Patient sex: F
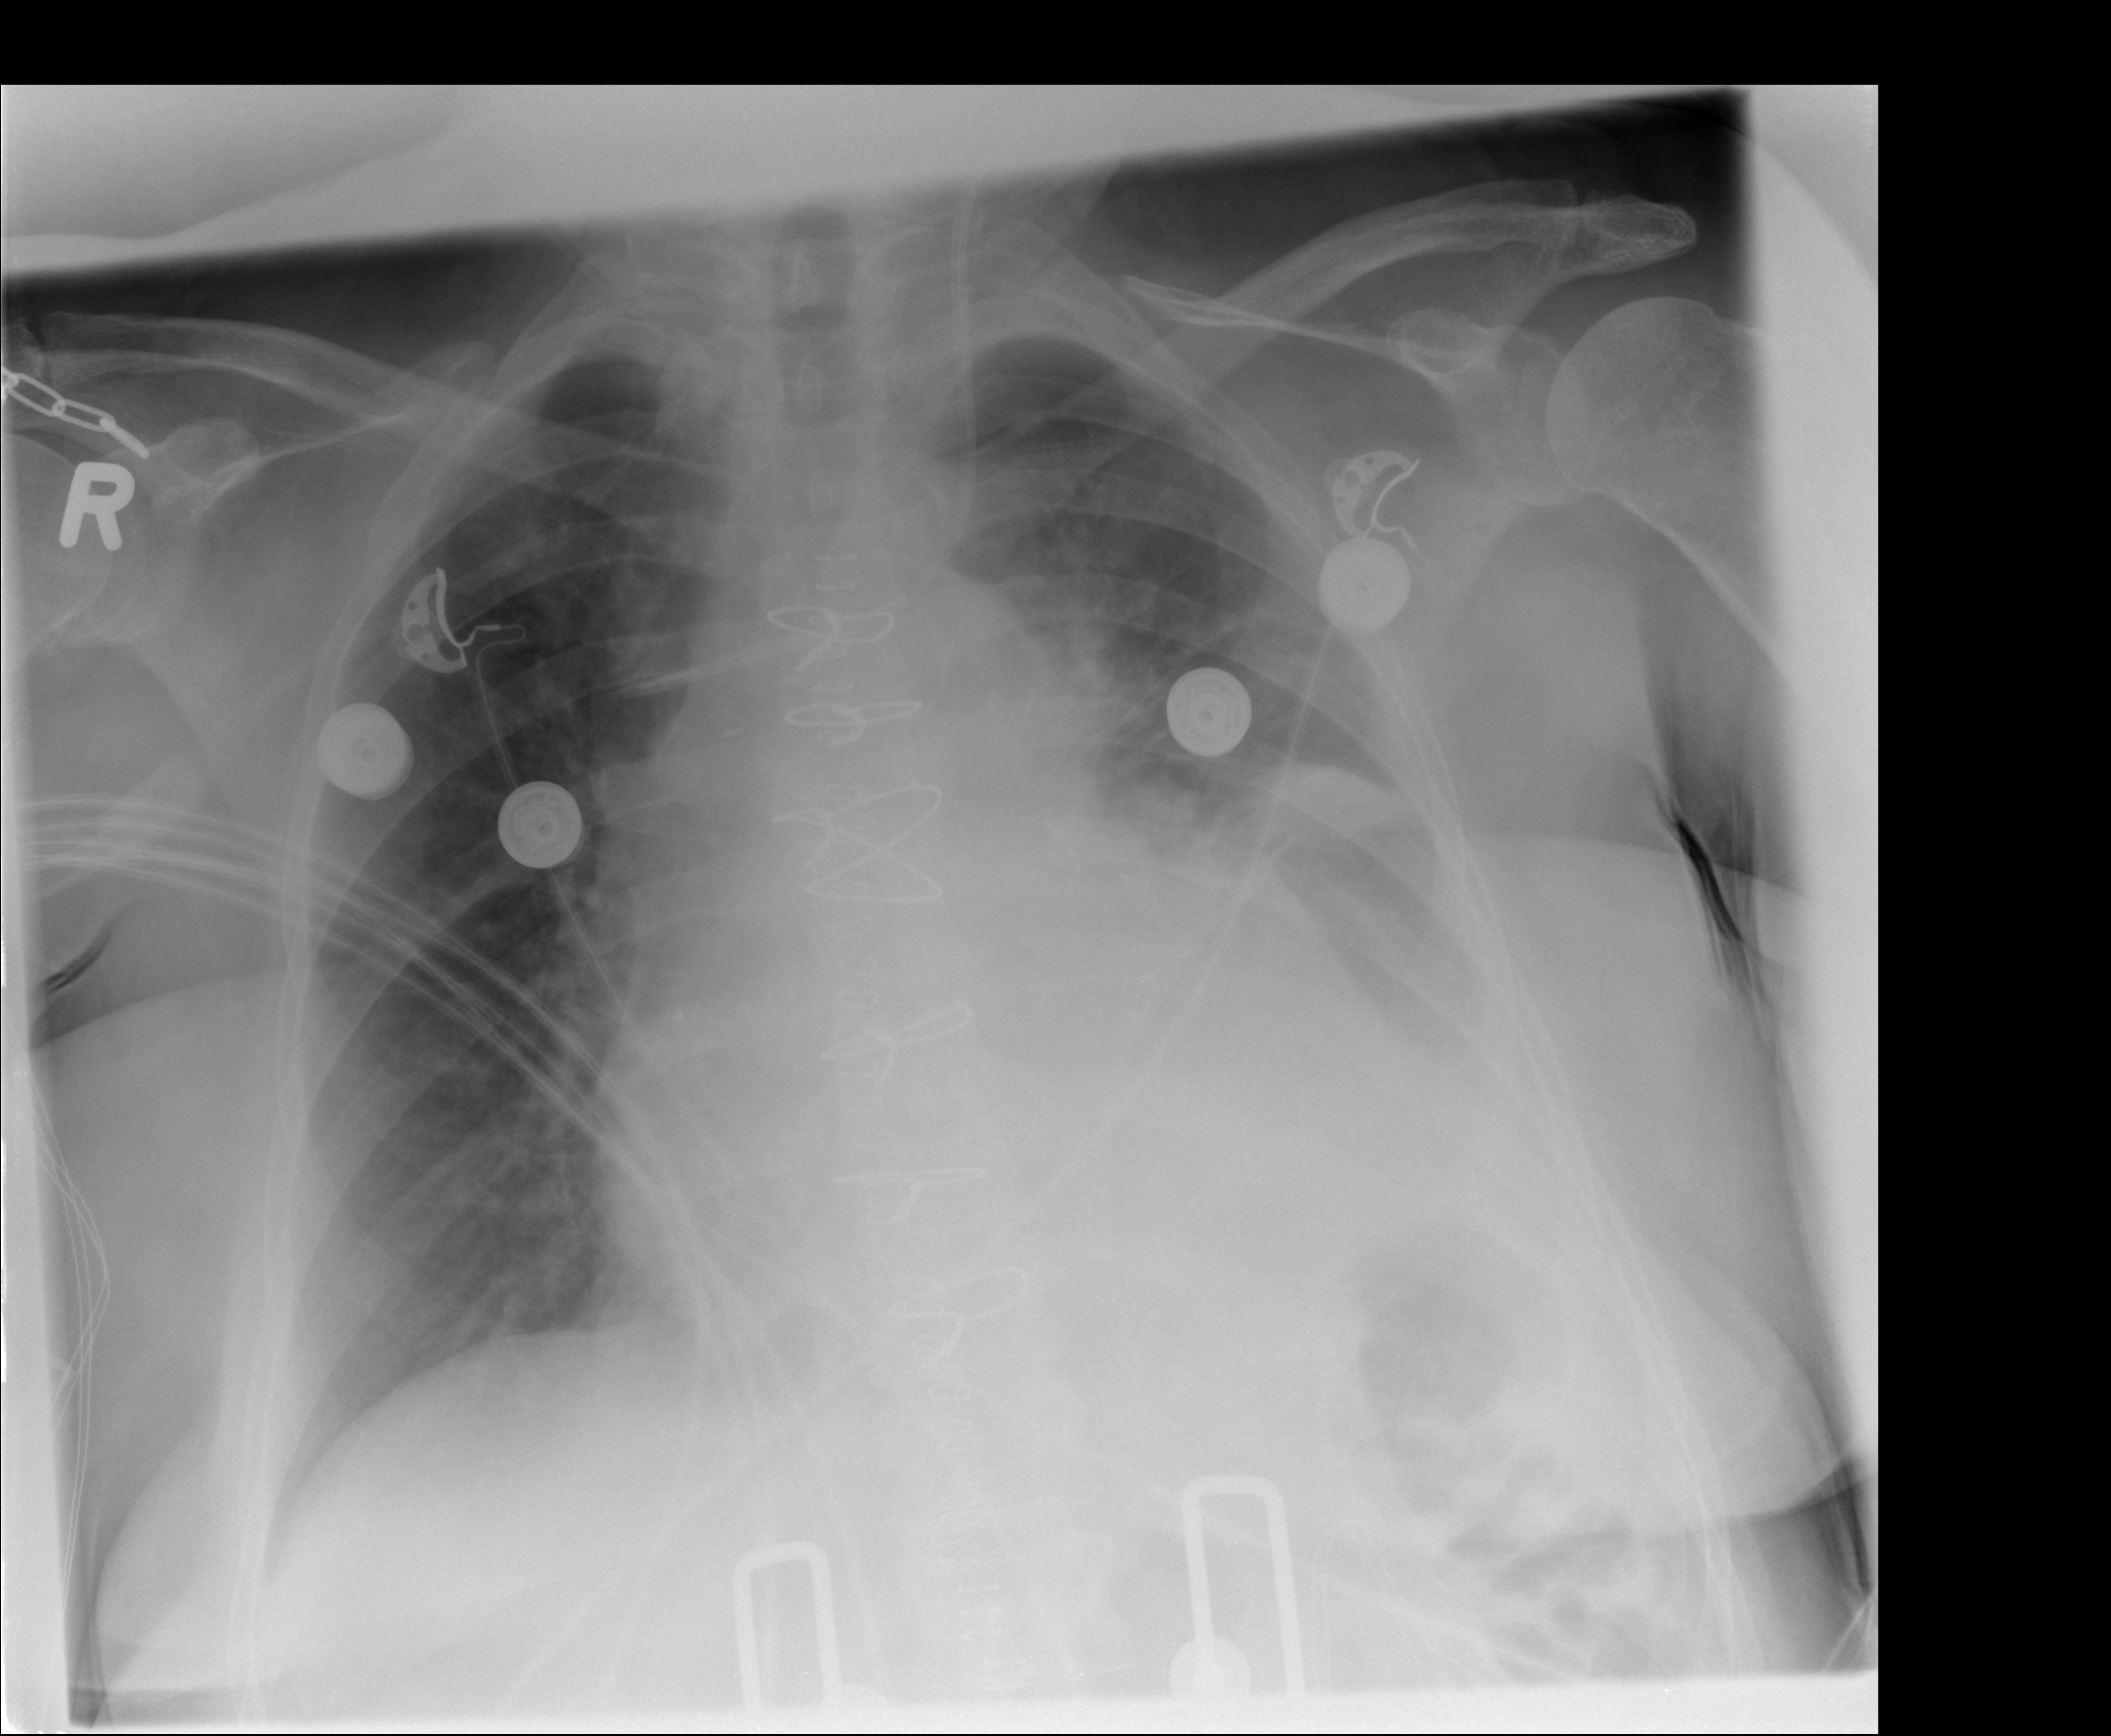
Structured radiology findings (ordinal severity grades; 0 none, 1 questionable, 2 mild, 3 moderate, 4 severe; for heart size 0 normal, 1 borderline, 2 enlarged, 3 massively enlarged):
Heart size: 2
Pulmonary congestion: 1
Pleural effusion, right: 0
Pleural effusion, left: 3
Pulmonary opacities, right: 0
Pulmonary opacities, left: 0
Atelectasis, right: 0
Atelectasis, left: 2